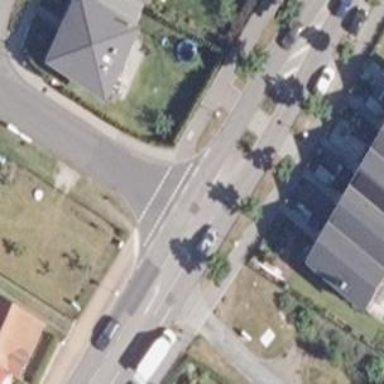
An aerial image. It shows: Asphalt road in residential area.